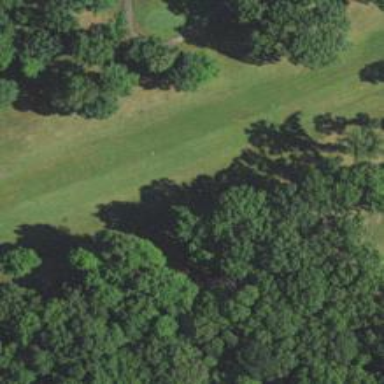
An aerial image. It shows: Golf fairway surrounded by grass.